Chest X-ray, PA view. Patient: 48 years old, sex M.
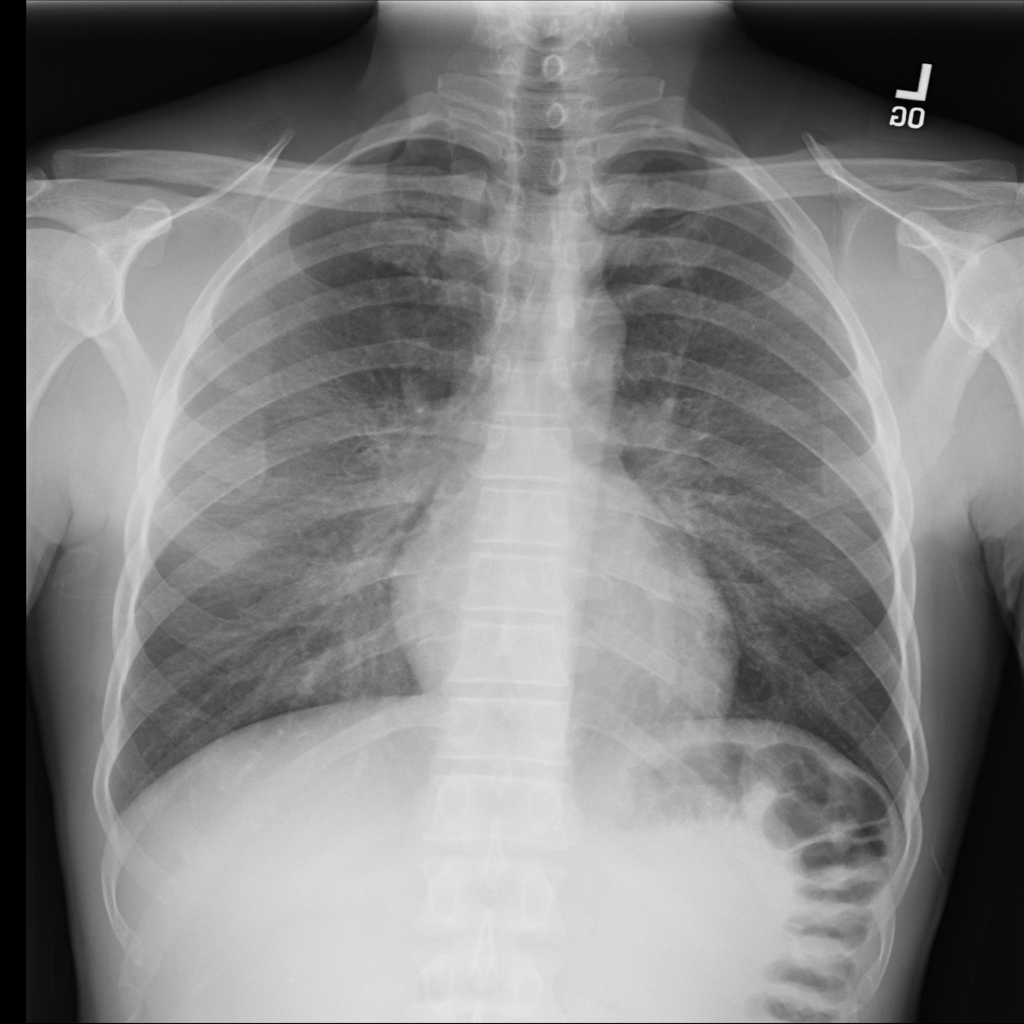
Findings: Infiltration